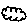
Label: cloud